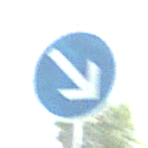
Verkehrszeichen: VorgeschriebeneVorbeifahrtRechts
Umgebung: Outdoor, Nature
Tageszeit: MorningAfternoon
Wetter: PartlyCloudy
Licht: Natural
Jahreszeit: NotSpecified
Kontrast: HighContrast